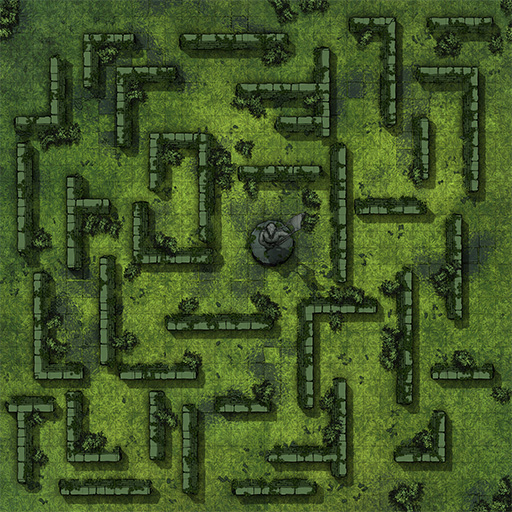
A D&D Grid Map maze center statue (Labyrinth Ruins Map)